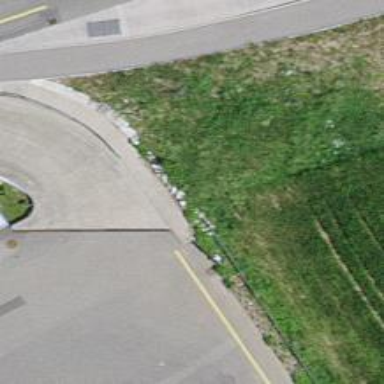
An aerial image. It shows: Road with steps.